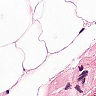
Metastatic tissue present: no